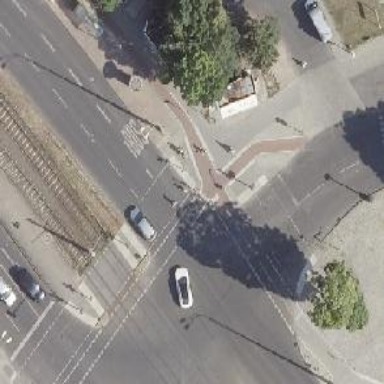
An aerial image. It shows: Crossing with traffic signals.